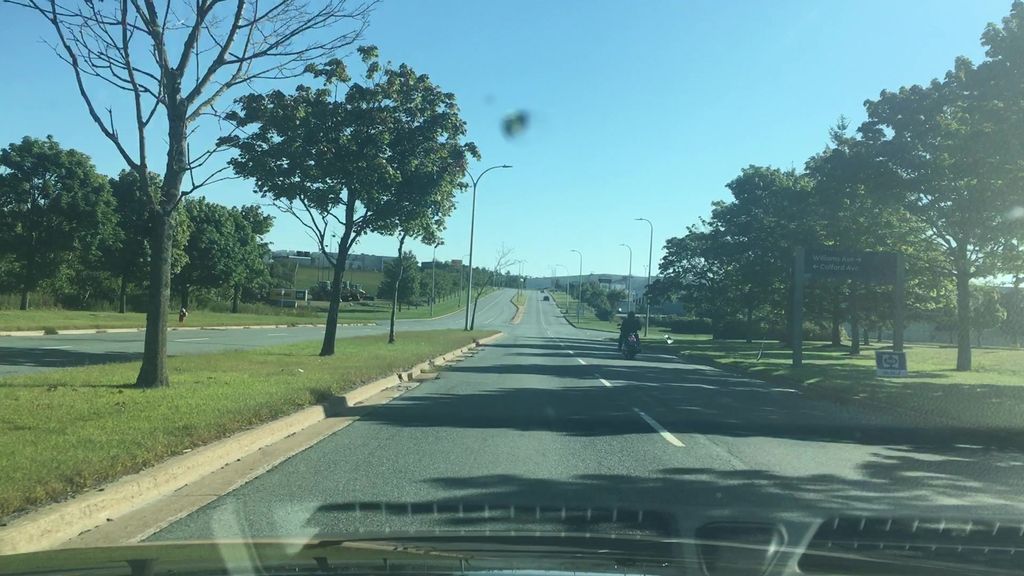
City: halifax